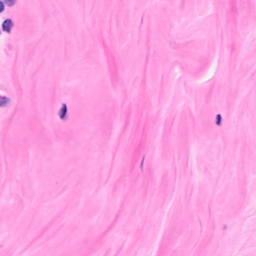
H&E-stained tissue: Breast